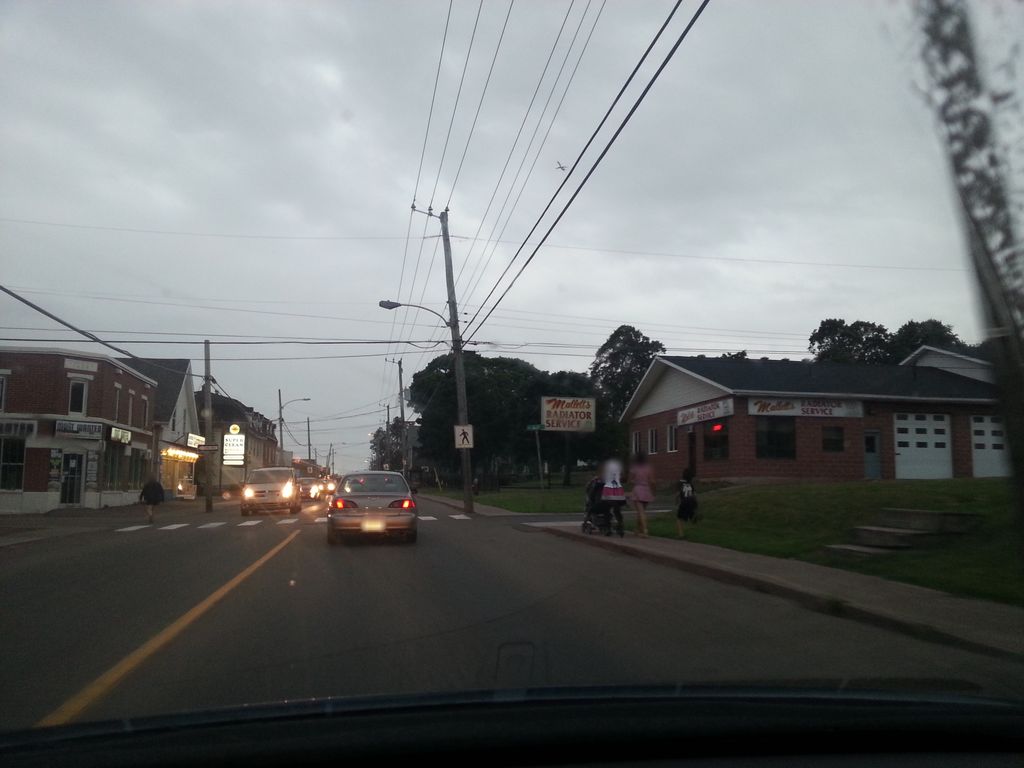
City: charlottetown